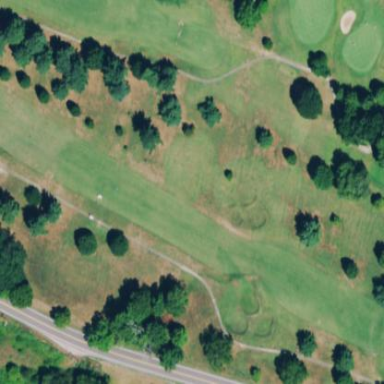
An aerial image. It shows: Golf fairway in the image.